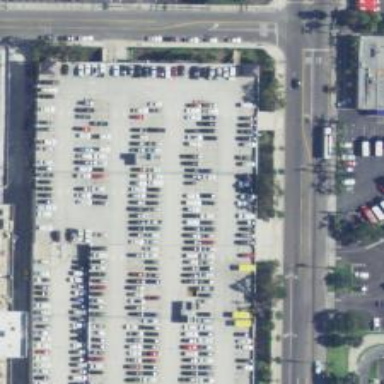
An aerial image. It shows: Multi-storey parking lot with asphalt surface.